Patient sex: M
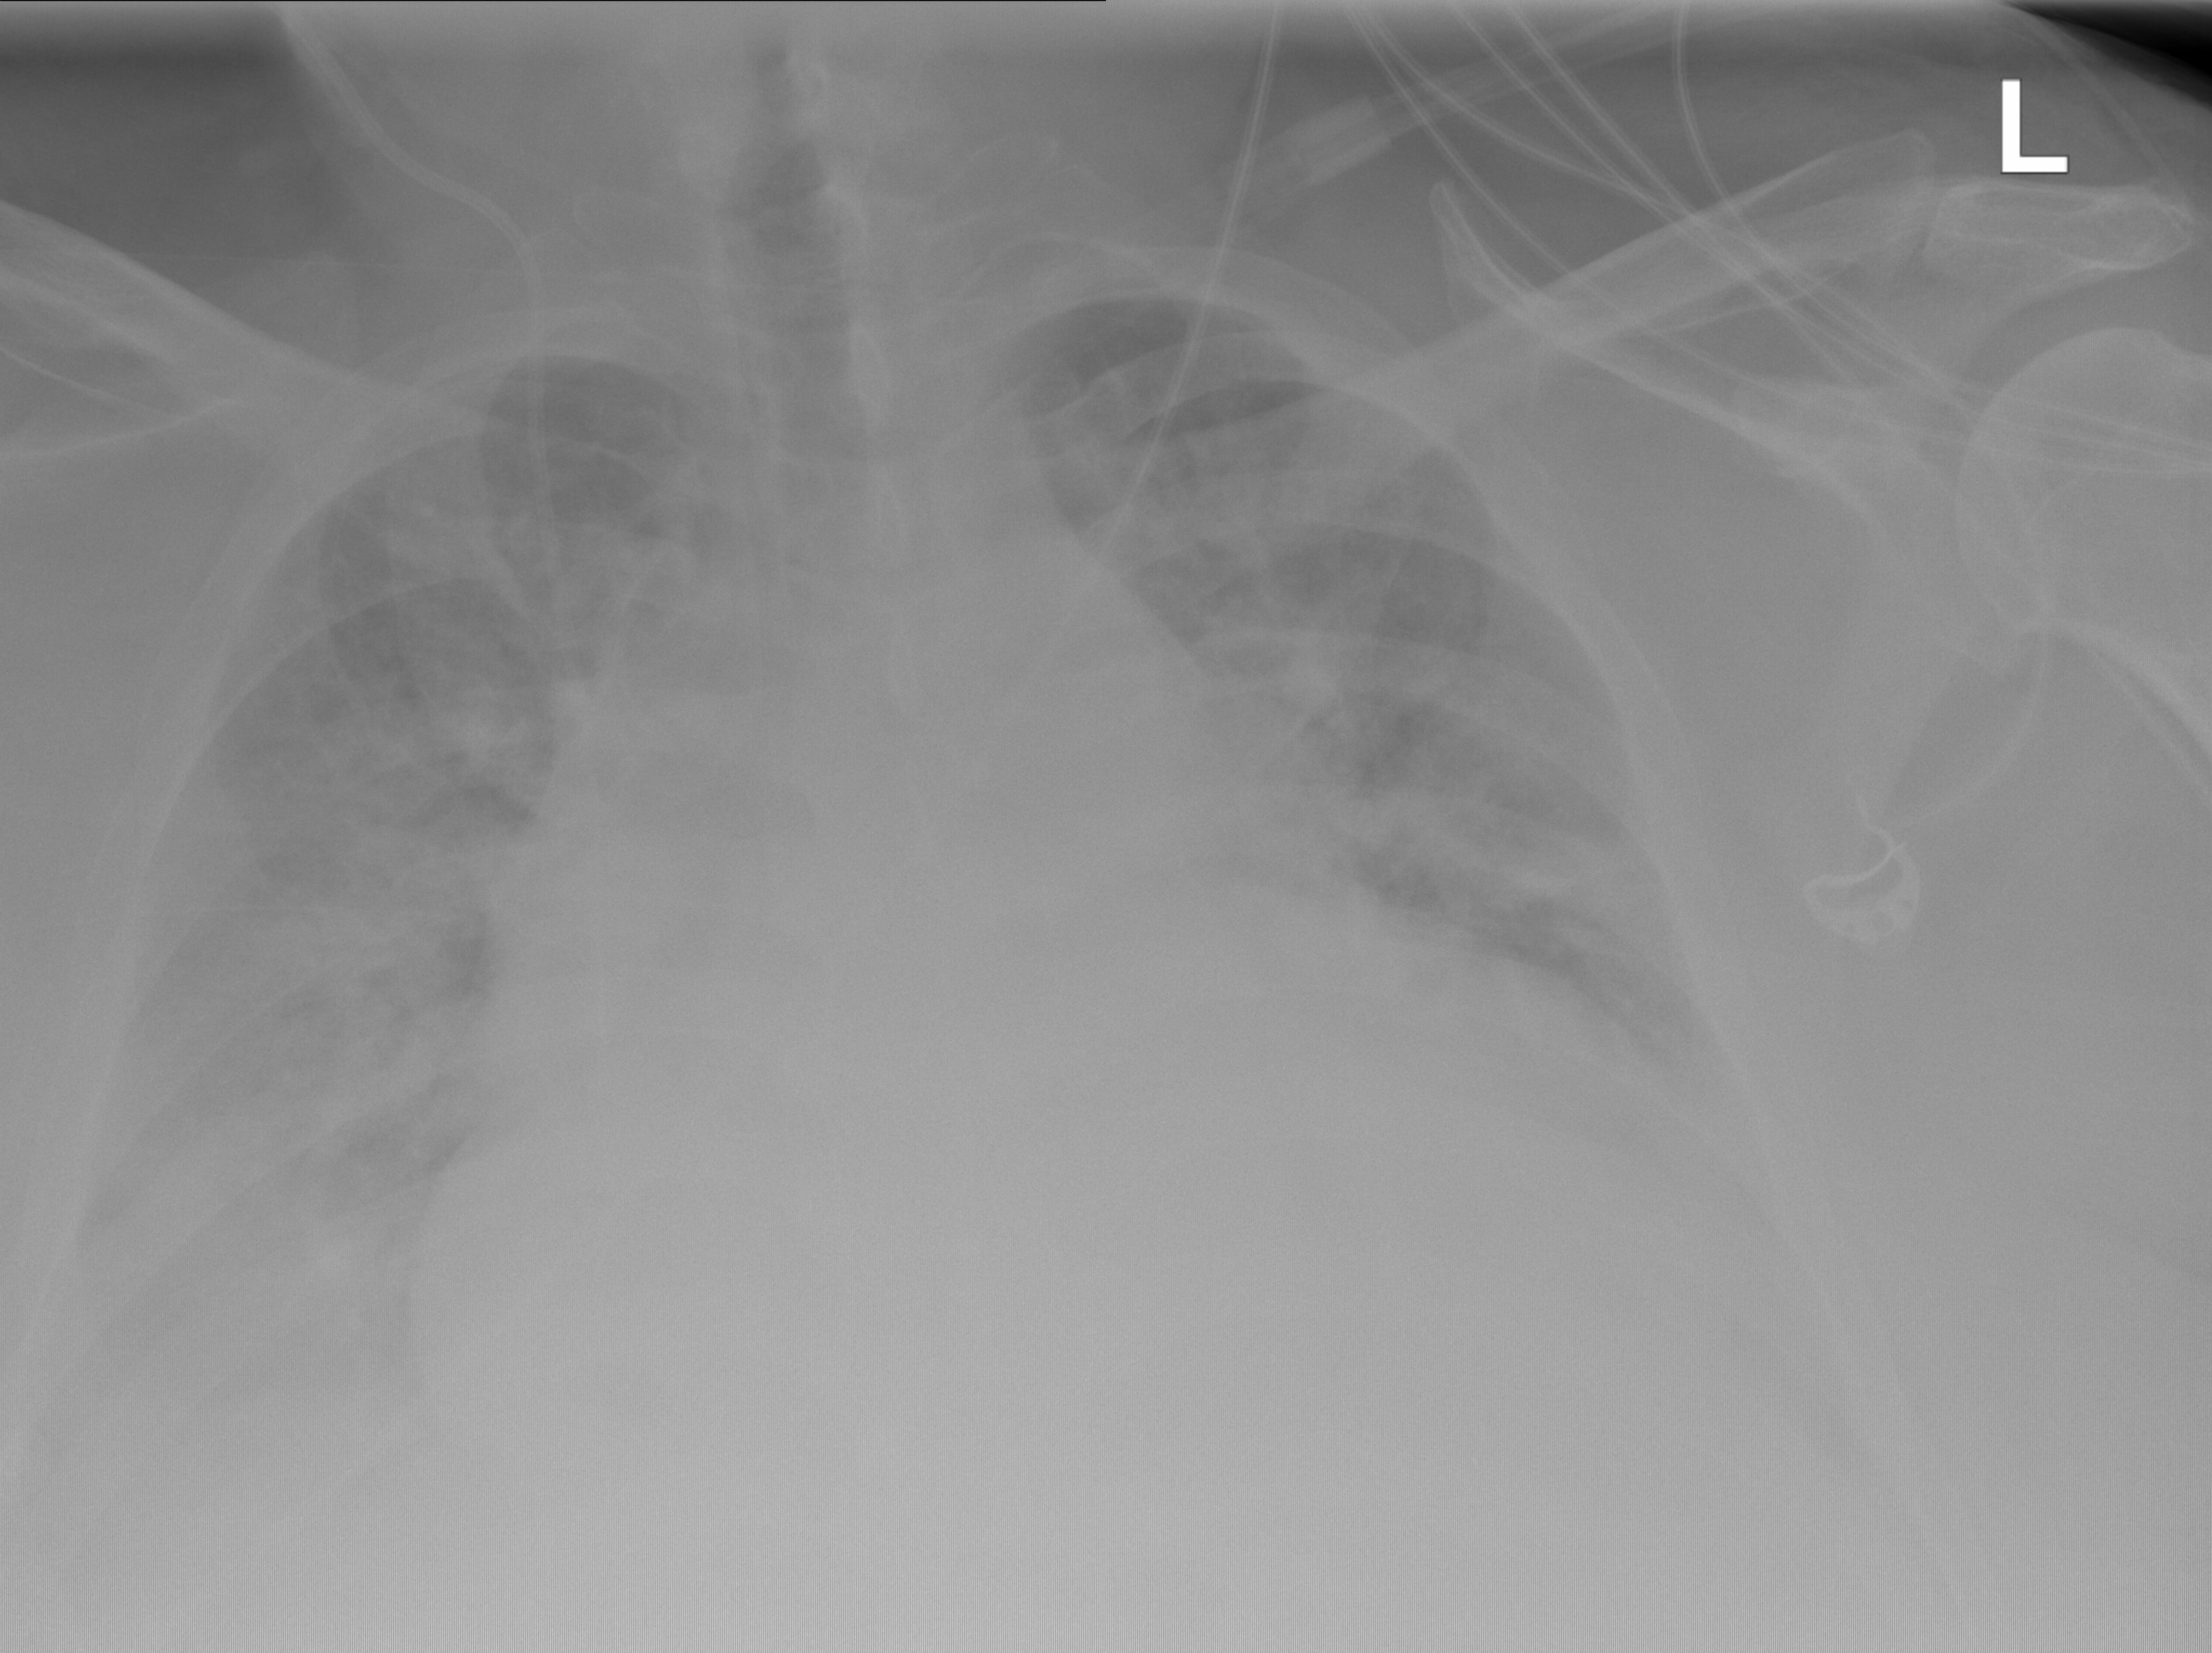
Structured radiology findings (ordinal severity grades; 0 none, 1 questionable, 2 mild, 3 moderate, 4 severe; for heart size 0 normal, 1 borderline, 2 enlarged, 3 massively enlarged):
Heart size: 3
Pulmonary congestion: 3
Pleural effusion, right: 3
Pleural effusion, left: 2
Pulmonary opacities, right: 2
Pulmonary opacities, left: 2
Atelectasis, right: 2
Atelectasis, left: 2